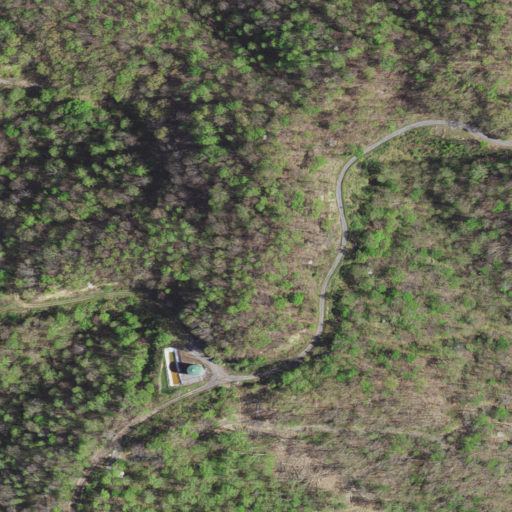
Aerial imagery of ridge(s) in Virginia named Honaker Ridge containing deciduous forest, low intensity development, and open development